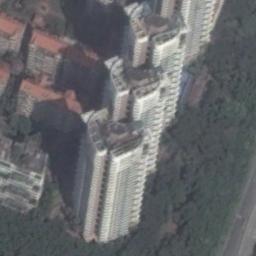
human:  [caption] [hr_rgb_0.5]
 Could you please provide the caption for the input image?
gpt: There are several tall buildings and lawns and several roads and many trees in a commercial area .

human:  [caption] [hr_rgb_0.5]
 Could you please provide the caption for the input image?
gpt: A commercial area has some high-rise buildings and other buildings is next to the forest .

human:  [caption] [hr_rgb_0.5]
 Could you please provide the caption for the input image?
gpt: The commercial area is consist of many tall buildings next to the trees .

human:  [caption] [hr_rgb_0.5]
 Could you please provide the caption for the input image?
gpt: There aren't many cars on the road next to the building .

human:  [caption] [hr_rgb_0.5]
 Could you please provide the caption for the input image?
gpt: There are white buildings side by side with green trees around on a commercial area .